Current action and preconditions to check: trajectory_clear

Your task: For each precondition in the list above, predict whether it will hold at this action.

Consider the current scene as observed from the mobile robot's camera, and analyze the predicted future states of all dynamic agents (e.g., people, animals, vehicles, or any moving entities) within the NEXT SECOND.

IMPORTANT: Only answer "very likely" if you are absolutely certain—based on strong, clear evidence—that a dynamic agent will violate the precondition in the predicted future state. Do NOT answer "very likely" for unlikely, ambiguous, or low-probability risks.

Ask yourself for each precondition: Is there a high probability, with clear and convincing evidence, that the predicted future states of any dynamic agent will interfere with the predicted future state of the currently executing action within the NEXT SECOND, causing that precondition to fail?

Assess the risk level based on these predictions. Use "likely" or "very likely" if motions create a clear risk of interference.

Use "neutral" or "improbable" if agents are nearby but their predicted paths are clearly diverging or non-conflicting.

Failure Risk Categories: "very improbable", "improbable", "neutral", "likely", "very likely"

Answer Format: Output ONLY the probability_of_failure value from these categories: "very improbable", "improbable", "neutral", "likely", "very likely"

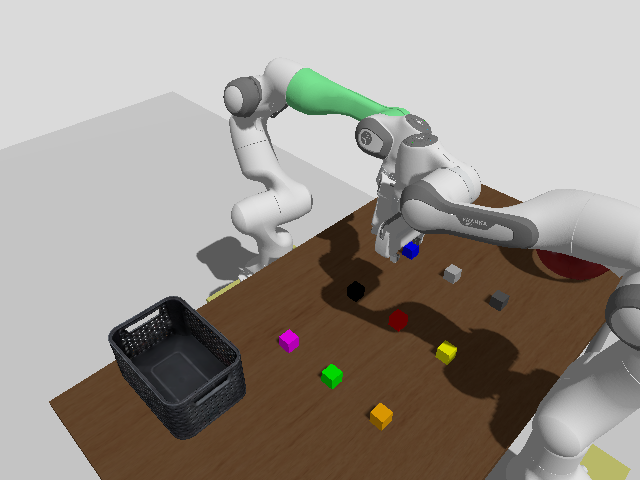

Answer: likely